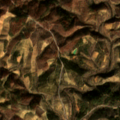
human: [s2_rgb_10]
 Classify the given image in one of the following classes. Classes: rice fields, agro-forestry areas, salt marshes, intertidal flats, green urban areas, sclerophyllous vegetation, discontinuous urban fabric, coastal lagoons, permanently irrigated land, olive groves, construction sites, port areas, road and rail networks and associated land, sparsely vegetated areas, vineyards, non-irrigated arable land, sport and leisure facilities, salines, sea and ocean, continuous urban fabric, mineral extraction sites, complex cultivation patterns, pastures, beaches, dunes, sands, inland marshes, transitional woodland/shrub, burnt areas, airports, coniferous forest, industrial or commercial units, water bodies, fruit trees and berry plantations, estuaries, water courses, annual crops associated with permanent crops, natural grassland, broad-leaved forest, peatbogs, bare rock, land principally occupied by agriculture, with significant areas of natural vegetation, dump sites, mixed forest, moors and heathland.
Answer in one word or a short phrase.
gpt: olive groves, land principally occupied by agriculture, with significant areas of natural vegetation, broad-leaved forest, mixed forest, transitional woodland/shrub